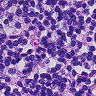
Metastatic tissue present: no